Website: walmart
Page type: address-validator
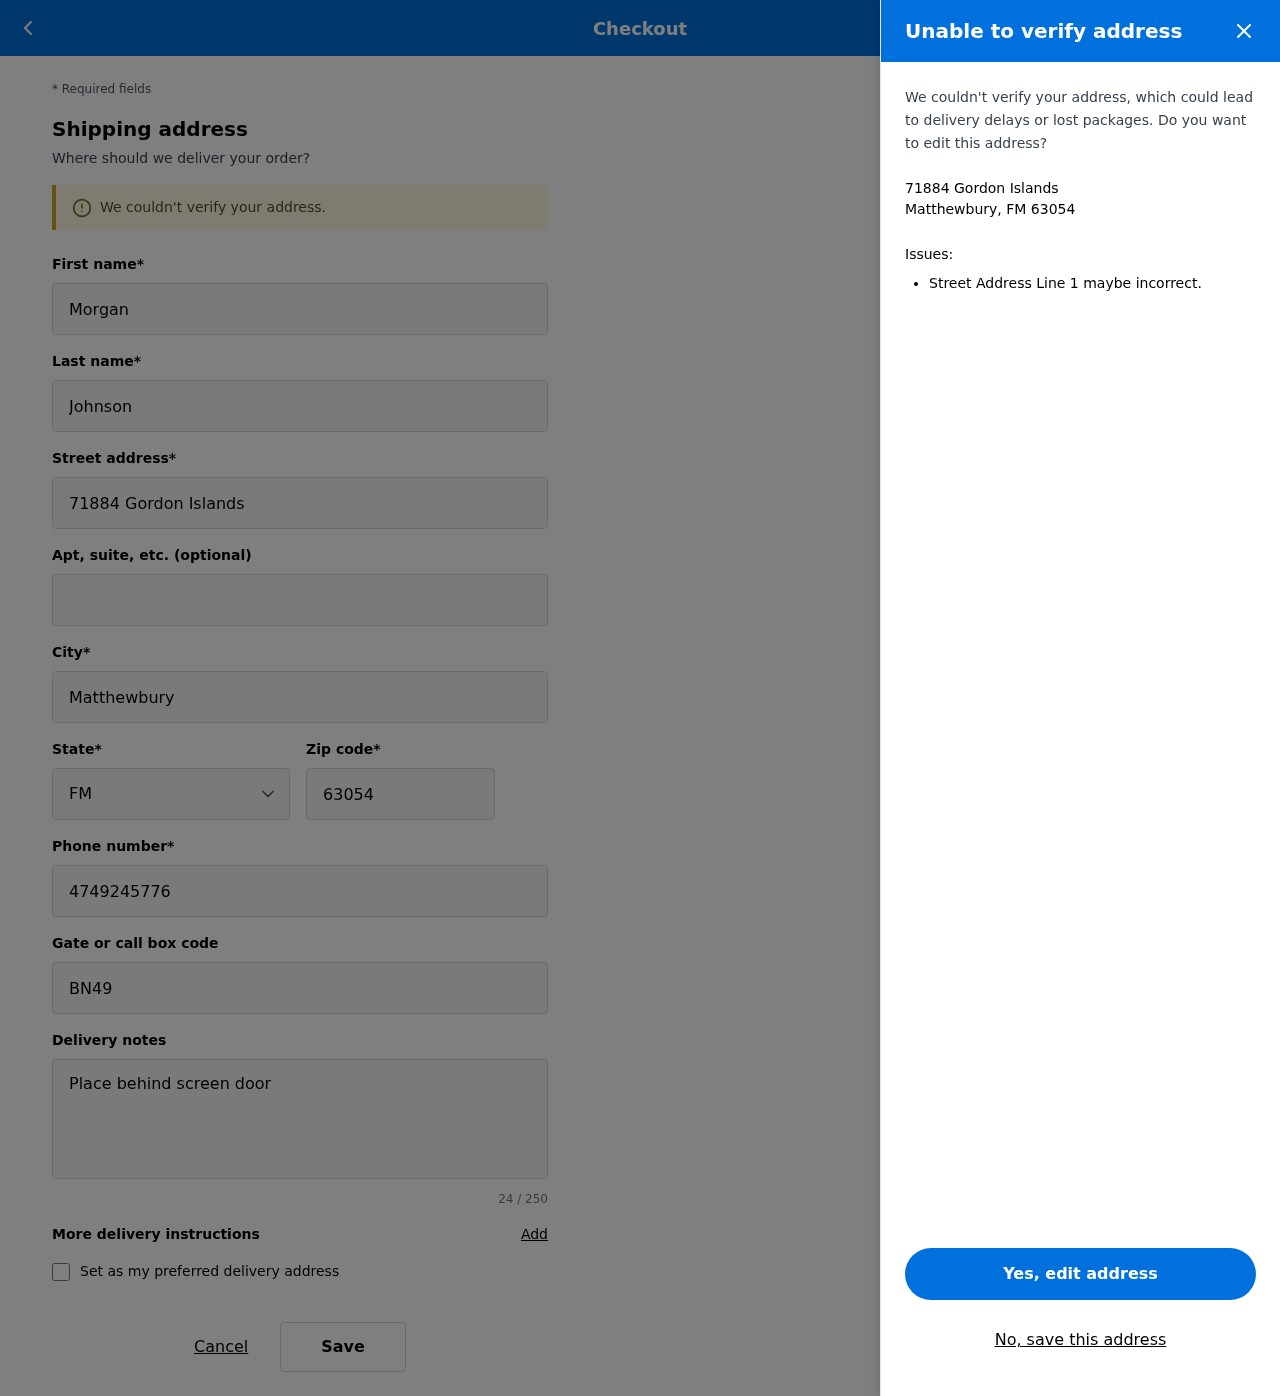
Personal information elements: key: PII_CITY_STATE_ZIP
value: Matthewbury, FM 63054
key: PII_DELIVERY_INSTRUCTIONS
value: Place behind screen door
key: PII_STATE_ABBR
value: FM
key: PII_STREET
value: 71884 Gordon Islands
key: PII_FIRSTNAME
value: Morgan
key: PII_LASTNAME
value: Johnson
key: PII_CITY
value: Matthewbury
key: PII_POSTCODE
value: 63054
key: PII_PHONE
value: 4749245776
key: PII_SECURITY_CODE
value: BN49